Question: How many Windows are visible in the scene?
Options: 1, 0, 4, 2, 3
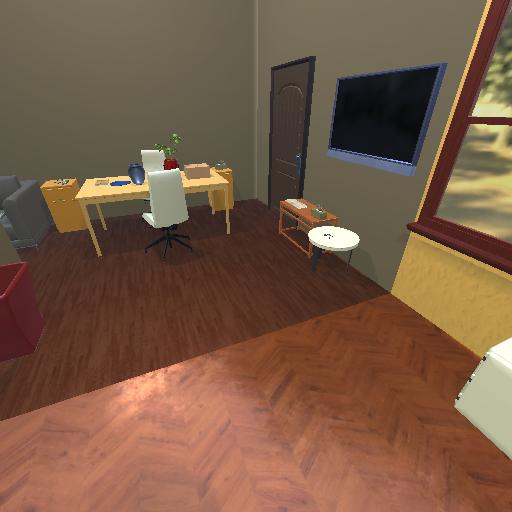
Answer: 1